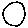
Label: circle